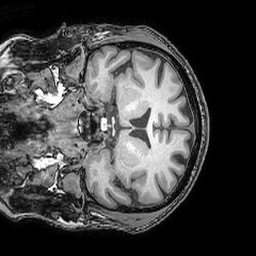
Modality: T1w
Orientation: coronal
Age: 48
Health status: ill
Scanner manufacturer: philips
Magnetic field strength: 3 T
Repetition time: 0.007 s
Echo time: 0.0035 s